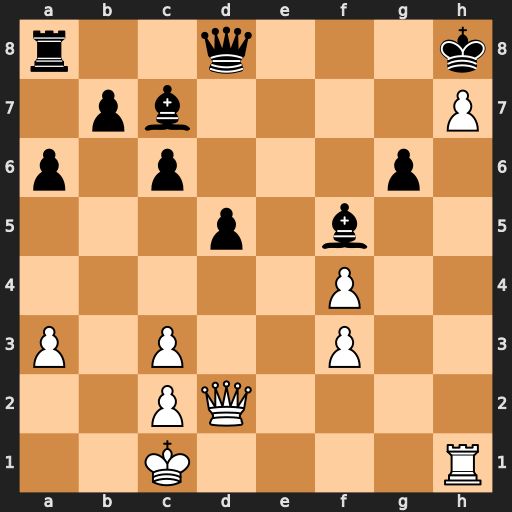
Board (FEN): r2q3k/1pb4P/p1p3p1/3p1b2/5P2/P1P2P2/2PQ4/2K4R
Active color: w
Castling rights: -
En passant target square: -
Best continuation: Qd4+ Be5 Qxe5+ Qf6 Qxf6#